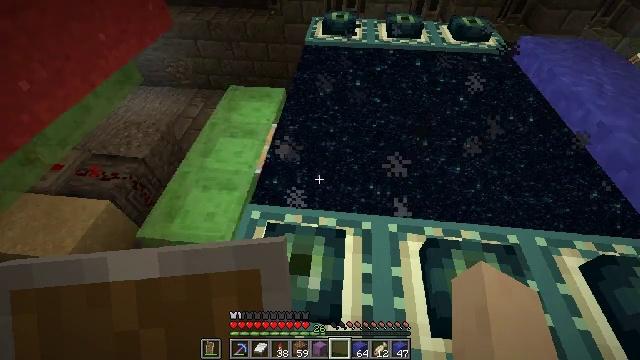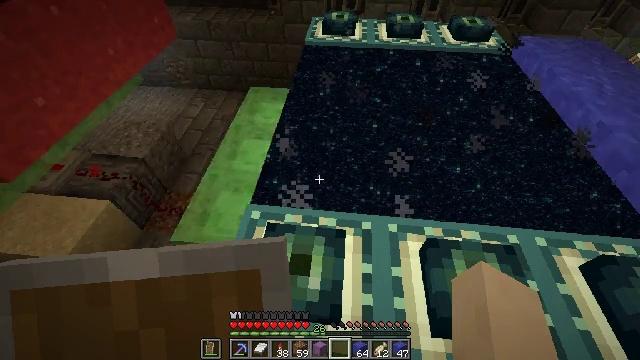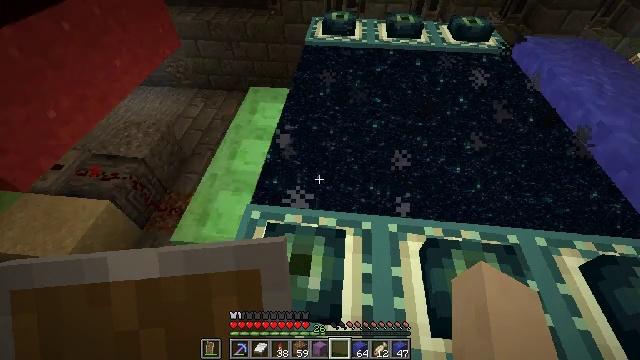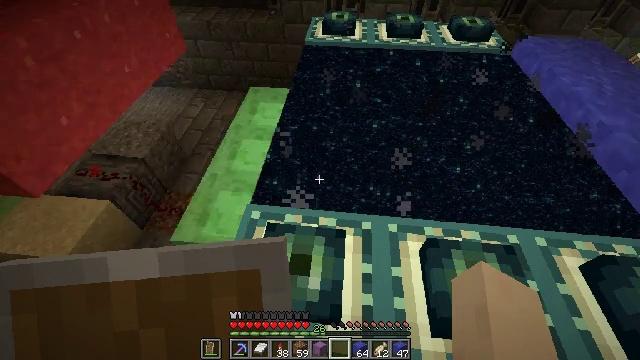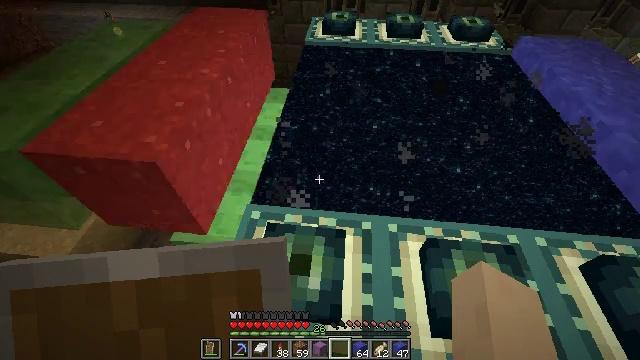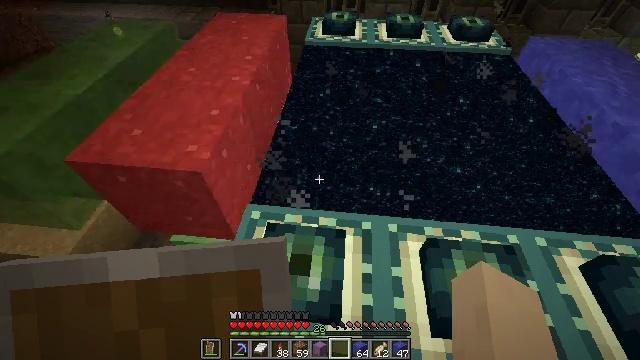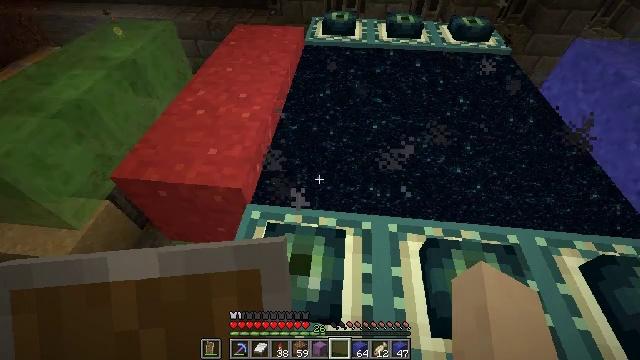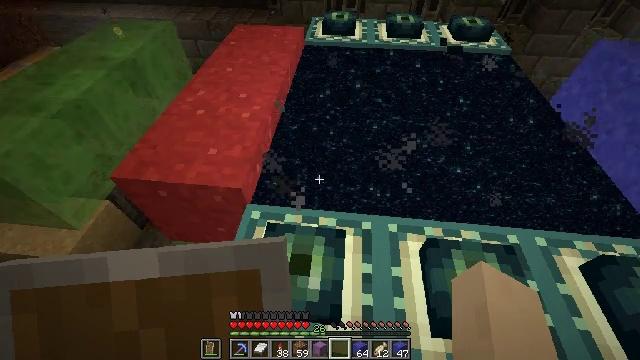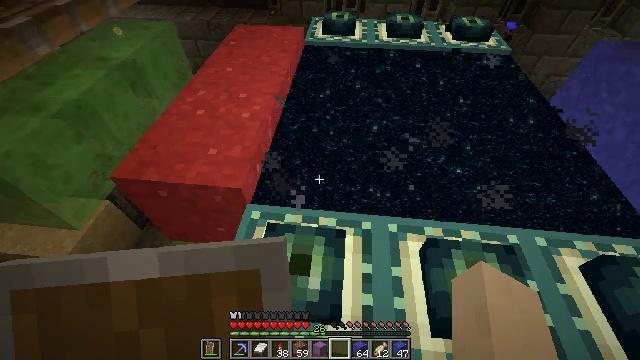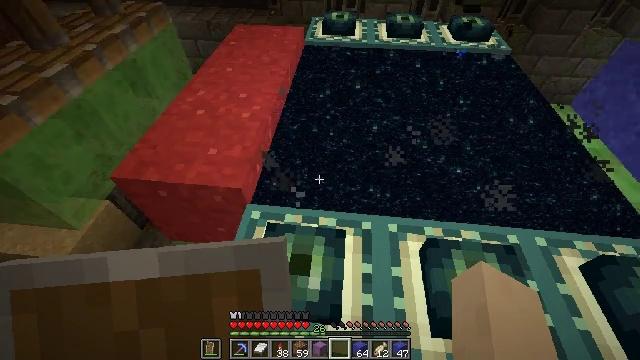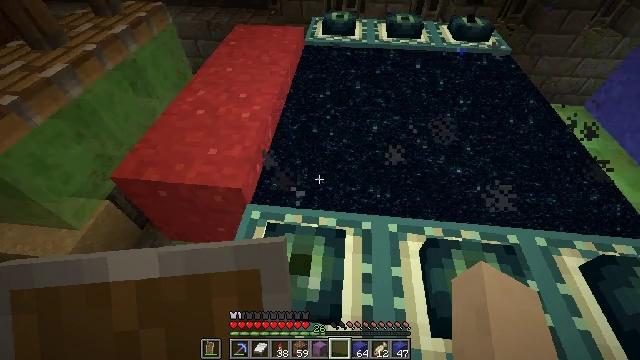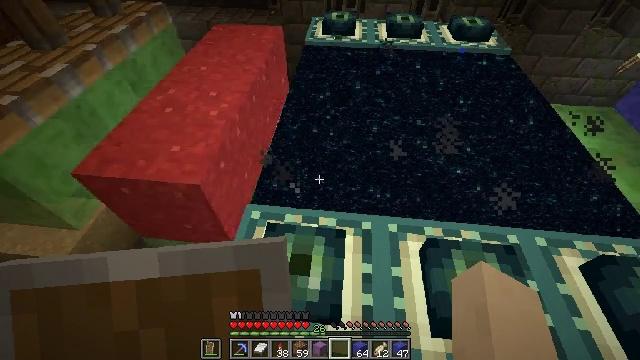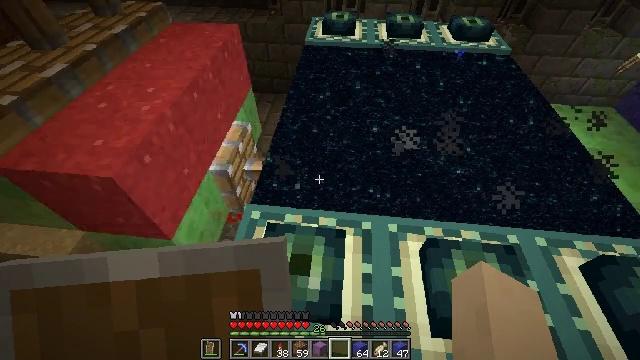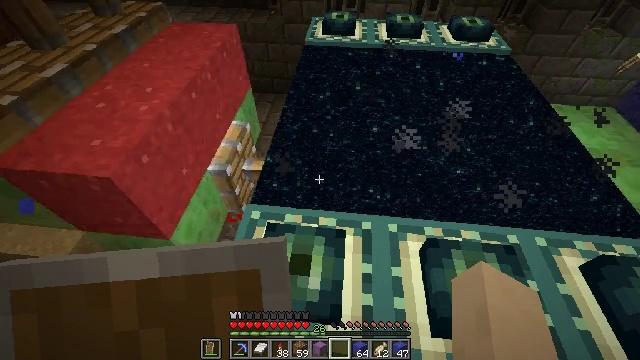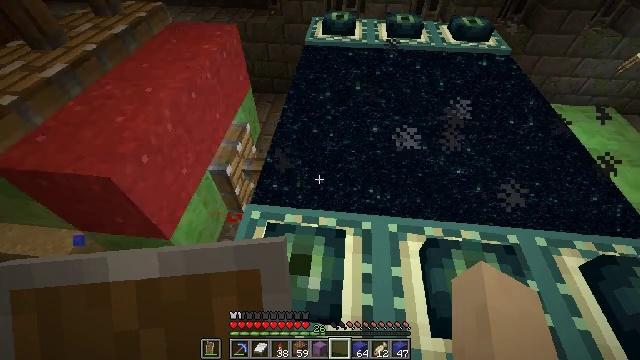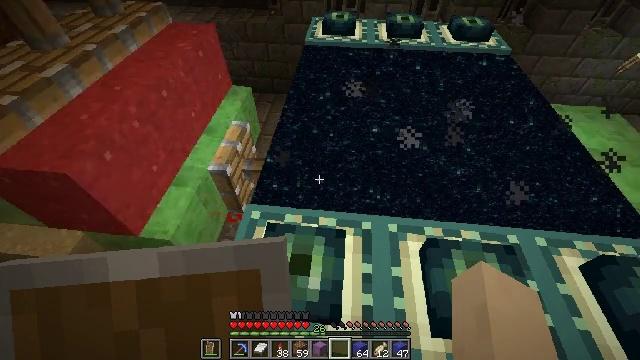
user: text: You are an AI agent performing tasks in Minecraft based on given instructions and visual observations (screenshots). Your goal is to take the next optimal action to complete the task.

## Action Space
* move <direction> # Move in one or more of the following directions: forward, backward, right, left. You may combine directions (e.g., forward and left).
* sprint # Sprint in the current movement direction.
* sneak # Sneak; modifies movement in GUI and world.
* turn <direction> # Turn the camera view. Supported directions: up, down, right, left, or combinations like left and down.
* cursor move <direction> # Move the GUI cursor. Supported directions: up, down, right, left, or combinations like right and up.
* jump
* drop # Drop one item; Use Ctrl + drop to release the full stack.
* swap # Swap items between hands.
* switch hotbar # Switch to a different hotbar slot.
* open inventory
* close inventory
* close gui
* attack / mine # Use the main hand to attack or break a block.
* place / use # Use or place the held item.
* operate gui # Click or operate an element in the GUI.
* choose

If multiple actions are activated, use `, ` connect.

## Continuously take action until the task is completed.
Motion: motion action
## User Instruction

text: Get some red concrete powder.
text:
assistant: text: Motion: no_op
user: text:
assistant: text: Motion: no_op
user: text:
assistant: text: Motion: no_op
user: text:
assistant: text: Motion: no_op
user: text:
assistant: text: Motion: no_op
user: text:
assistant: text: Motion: no_op
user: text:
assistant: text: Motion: no_op
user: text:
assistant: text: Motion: no_op
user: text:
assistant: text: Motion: no_op
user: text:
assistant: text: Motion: no_op
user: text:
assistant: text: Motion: no_op
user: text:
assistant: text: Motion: no_op
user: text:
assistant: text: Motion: no_op
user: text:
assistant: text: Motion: no_op
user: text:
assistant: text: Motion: no_op
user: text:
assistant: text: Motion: no_op
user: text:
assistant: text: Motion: no_op
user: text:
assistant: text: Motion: no_op
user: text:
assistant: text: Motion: no_op
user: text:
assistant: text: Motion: no_op
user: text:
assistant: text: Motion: no_op
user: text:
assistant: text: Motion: no_op
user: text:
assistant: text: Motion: no_op
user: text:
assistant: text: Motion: no_op
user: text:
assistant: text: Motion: no_op
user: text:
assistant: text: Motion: no_op
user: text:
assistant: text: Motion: no_op
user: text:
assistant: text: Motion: no_op
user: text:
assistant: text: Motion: no_op
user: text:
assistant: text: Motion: no_op